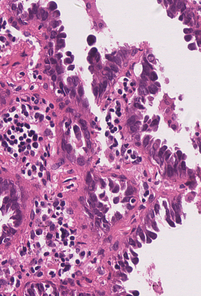
Tumor epithelial tissue: yes
Tumor-associated stroma tissue: yes
Normal tissue: no